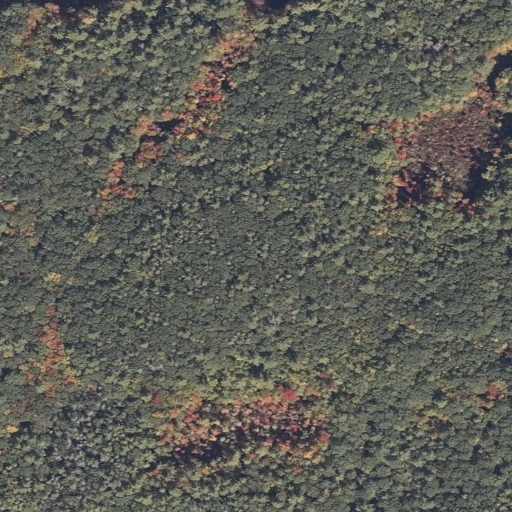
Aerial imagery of mountain in Maine named Kenyon Hill containing mixed forest, woody wetlands, deciduous forest, evergreen forest, and open development